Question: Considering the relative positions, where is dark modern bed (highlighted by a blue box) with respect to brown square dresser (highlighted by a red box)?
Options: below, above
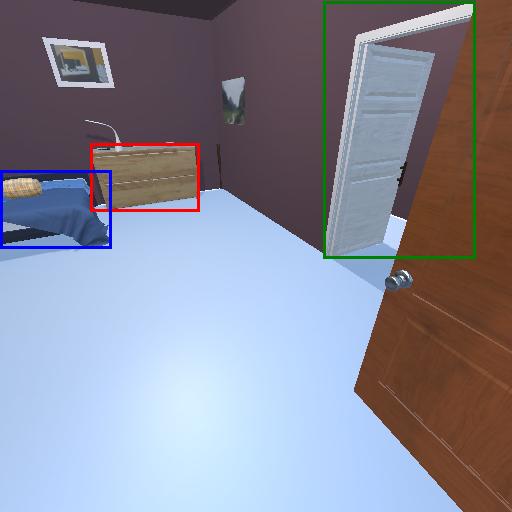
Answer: below